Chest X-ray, AP view. Patient: 43 years old, sex F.
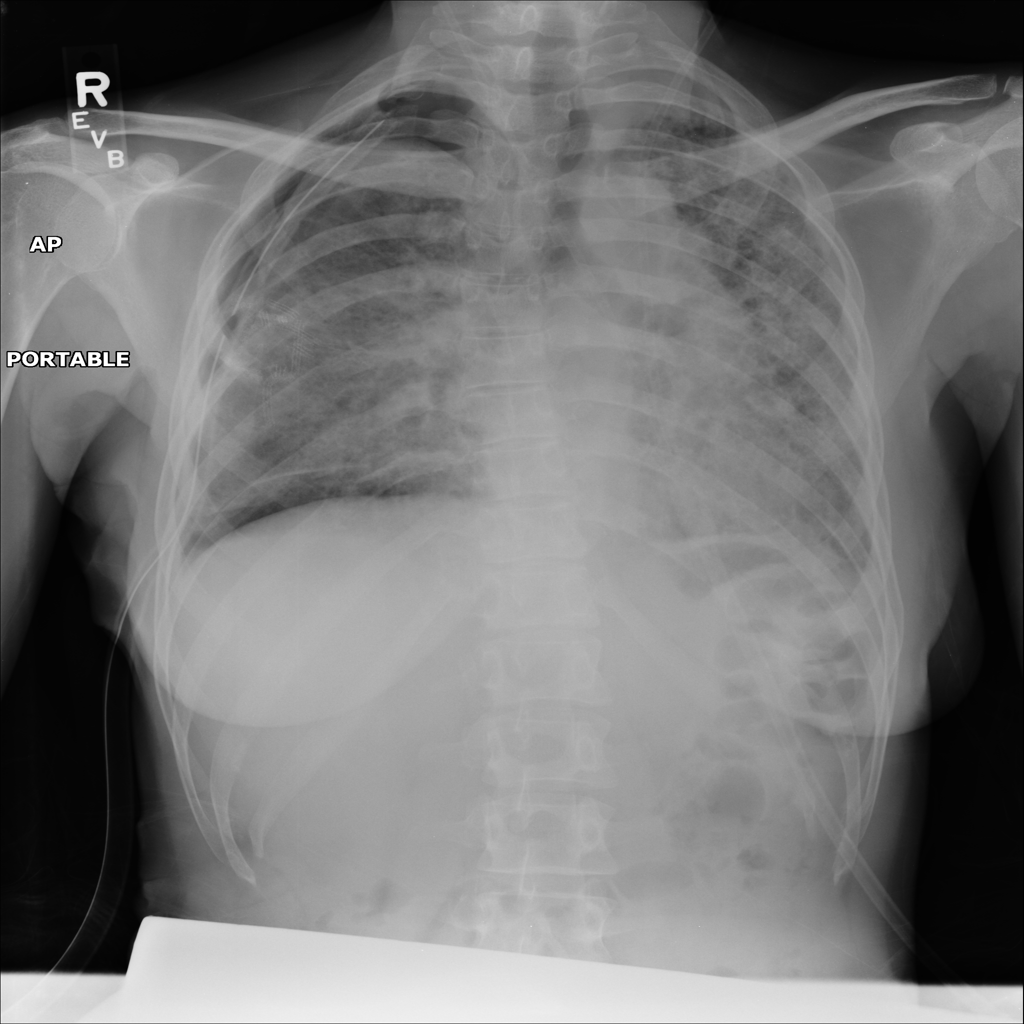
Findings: Pleural_Thickening, Pneumothorax